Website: home-depot
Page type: customer-info-address
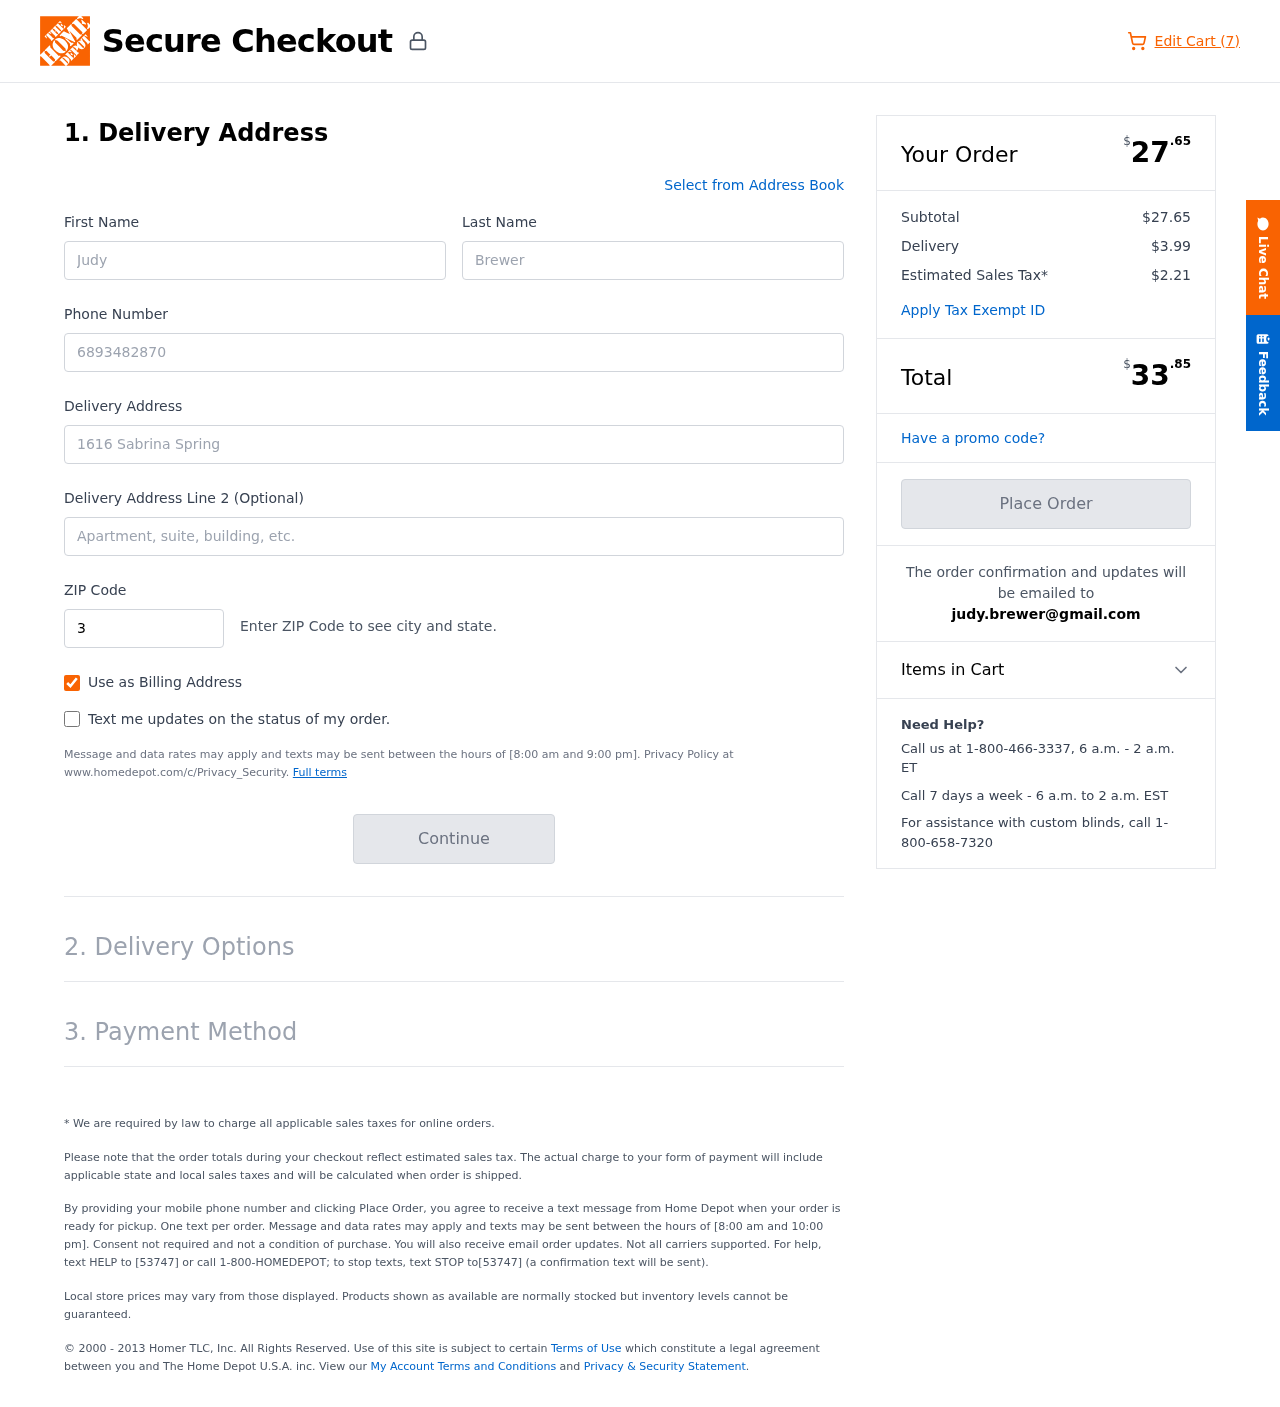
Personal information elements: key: PII_EMAIL
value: judy.brewer@gmail.com
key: PII_FIRSTNAME
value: Judy
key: PII_LASTNAME
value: Brewer
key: PII_PHONE
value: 6893482870
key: PII_POSTCODE
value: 30744
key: PII_STREET
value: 1616 Sabrina Spring
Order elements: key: ORDER_NUM_ITEMS
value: Edit Cart (7)
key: ORDER_SUBTOTAL_HEADER
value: $27.65
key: ORDER_SUBTOTAL
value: $27.65
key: ORDER_SHIPPING_COST
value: $3.99
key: ORDER_TAX
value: $2.21
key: ORDER_TOTAL2
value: $33.85